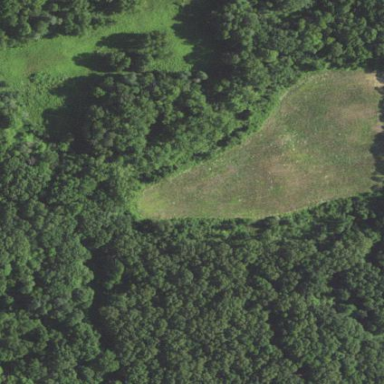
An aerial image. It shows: Wildlife opening within meadow area.